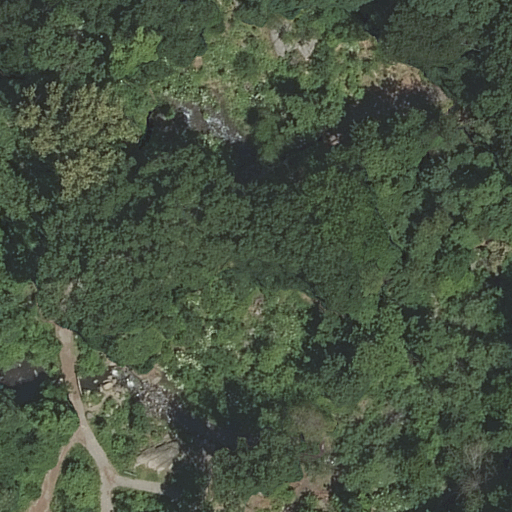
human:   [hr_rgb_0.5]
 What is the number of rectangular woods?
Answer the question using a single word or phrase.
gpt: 0

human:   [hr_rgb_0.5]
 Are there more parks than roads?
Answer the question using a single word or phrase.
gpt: no

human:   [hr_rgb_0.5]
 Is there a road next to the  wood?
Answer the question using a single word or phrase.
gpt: yes

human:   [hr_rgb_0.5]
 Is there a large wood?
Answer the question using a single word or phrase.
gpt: yes

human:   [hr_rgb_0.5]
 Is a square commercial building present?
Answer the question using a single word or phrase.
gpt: no

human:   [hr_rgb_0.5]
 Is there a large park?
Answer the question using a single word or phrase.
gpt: yes

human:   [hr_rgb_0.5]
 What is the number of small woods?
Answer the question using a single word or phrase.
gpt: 0

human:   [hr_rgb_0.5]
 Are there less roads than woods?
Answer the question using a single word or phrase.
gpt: no

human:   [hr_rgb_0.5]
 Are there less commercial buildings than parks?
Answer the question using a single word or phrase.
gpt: yes

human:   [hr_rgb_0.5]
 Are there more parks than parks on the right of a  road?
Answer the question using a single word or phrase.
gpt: no

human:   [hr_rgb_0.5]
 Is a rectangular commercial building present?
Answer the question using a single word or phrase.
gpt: no

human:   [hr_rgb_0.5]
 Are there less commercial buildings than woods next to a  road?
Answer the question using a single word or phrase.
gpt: yes

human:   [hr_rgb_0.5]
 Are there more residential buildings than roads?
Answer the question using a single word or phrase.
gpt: no

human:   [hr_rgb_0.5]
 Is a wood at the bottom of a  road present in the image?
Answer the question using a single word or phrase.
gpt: no

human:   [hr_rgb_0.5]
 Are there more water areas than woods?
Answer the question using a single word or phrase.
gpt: no

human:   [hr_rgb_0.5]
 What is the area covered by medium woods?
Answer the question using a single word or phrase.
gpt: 0m2

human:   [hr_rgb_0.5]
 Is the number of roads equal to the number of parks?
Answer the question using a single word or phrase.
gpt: no

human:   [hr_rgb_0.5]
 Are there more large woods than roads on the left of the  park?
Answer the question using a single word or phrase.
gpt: no

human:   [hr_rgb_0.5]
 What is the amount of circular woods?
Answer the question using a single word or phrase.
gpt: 0

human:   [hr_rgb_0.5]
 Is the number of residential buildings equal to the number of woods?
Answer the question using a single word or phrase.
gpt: no

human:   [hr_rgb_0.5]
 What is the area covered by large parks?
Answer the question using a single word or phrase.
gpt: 10633m2

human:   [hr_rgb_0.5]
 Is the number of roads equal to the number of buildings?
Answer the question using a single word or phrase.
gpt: no

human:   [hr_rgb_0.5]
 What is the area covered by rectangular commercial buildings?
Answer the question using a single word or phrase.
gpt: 0m2

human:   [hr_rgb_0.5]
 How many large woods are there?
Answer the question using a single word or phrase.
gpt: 1

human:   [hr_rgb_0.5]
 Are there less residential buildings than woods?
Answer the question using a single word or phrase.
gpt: yes

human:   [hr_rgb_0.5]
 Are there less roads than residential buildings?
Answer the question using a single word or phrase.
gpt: no

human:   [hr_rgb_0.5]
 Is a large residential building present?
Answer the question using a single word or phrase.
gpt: no

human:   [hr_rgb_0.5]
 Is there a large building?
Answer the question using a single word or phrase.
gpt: no

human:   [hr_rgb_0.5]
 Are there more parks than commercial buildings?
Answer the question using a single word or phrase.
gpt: yes

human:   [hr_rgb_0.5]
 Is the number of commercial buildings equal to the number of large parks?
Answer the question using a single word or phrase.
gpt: no

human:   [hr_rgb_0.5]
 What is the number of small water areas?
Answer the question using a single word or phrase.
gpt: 0

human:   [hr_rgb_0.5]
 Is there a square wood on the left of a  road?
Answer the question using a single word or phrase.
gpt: no

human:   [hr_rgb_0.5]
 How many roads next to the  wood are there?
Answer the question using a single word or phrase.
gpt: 5

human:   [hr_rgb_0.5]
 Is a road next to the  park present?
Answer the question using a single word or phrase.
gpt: yes

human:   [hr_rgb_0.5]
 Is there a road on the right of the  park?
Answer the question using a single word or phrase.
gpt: no

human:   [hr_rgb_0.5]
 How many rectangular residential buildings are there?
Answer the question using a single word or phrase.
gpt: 0